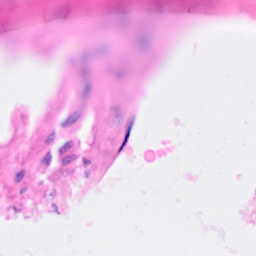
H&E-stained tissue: Breast